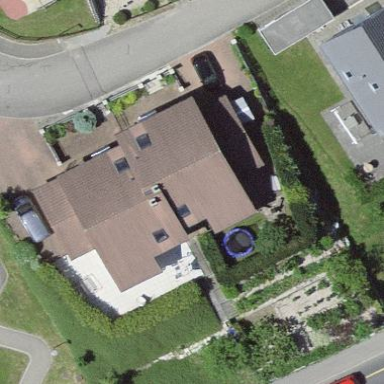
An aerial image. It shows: Residential building.